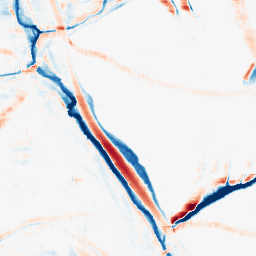
Category: morphological
Decomposition family: morphological_rect
Decomposition parameters: operation: average
width: 20
height: 10
Upsampling method: lanczos
Upsampling parameters: scale: 2
Upsampling scale: 2